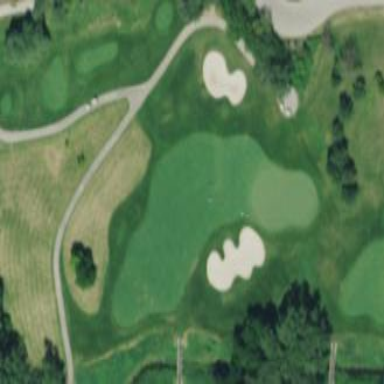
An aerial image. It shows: Area with grass used as rough in golf course.